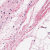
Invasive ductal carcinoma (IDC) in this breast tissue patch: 0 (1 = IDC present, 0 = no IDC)